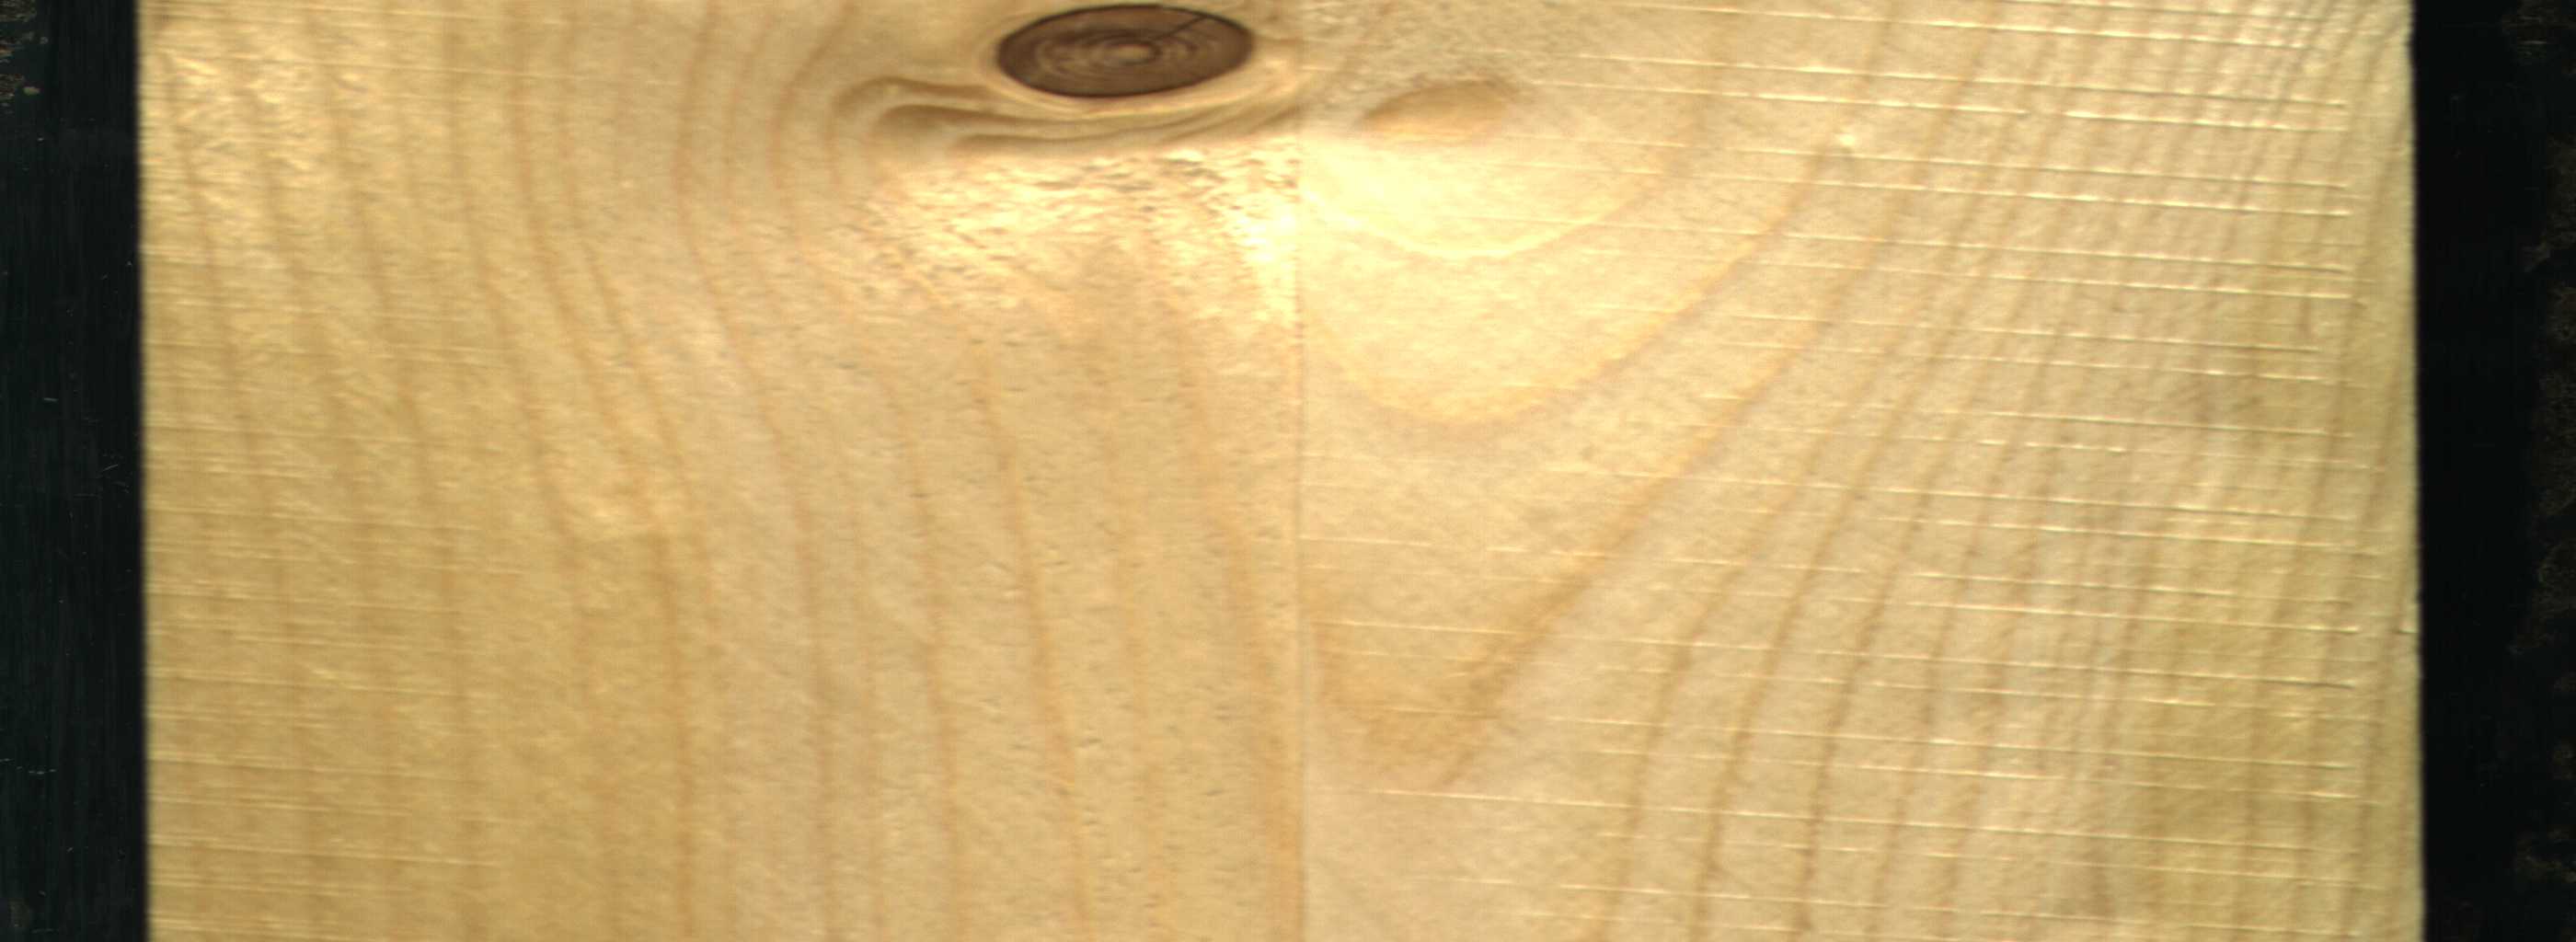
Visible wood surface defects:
Dead_Knot